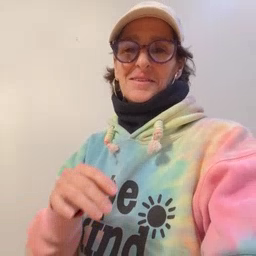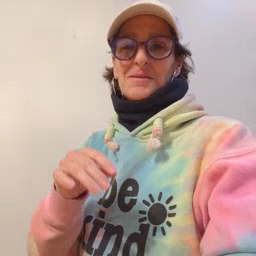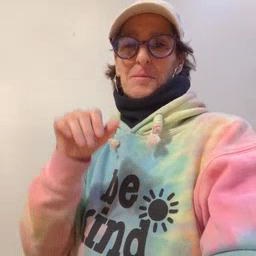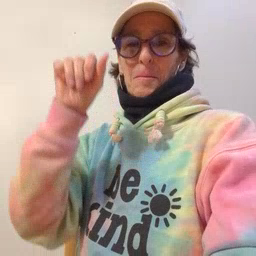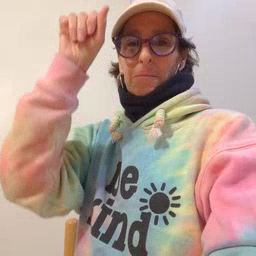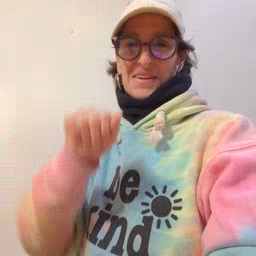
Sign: mitten